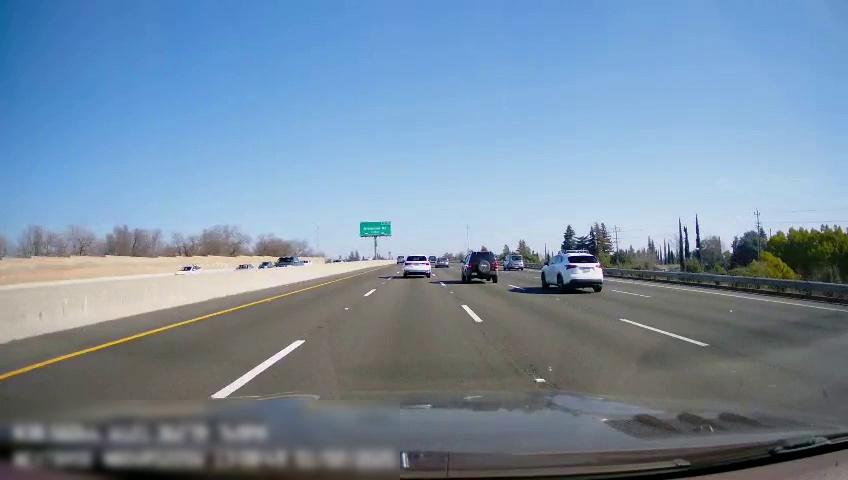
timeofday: Day
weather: Sunny
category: Drivable Space
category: Vehicles | Car
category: Vehicles | Car
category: Vehicles | Car
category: Vehicles | SUV
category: Vehicles | Car
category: Vehicles | Car
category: Vehicles | SUV
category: Vehicles | SUV
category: Vehicles | SUV
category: Vehicles | SUV
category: Vehicles | Car
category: Lanes | Alternate Lane
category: Lanes | Current Lane
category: Lanes | Current Lane
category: Lanes | Alternate Lane
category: Lanes | Alternate Lane
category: Lanes | Alternate Lane
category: Traffic | Signs